Question: I'm trying to implement the 'Users' class from 'django.contrib.auth.models' like this:
'''
from django.db import models
from django.contrib.auth.models import User
class Registration(models.Model):
'''Represents a user registration.'''
user = models.ForeignKey(User)
registration_date = models.DateTimeField(auto_now_add=True, help_text='The date of the registration')
def __str__(self):
return '%s - %s' % (self.user, self.registration_date,)
'''
This user have two attributes enabled by default:

Reading at <URL> I can see that there are more attributes, like name and email.
How can I those (if this is correct) attributes?
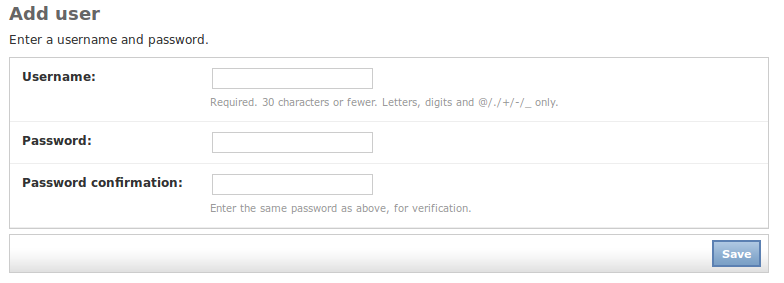
Answer: First, these attributes are not hidden. Assuming you have "django.contrib.auth" and "django.contrib.contenttypes" in your 'INSTALLED_APPS', then you have access to the 'User' model as it is defined in your link. See <URL> for the documentation on how to use/access it.
However, since you specified the 'User' model, I expect you wanted to add some of your own fields to it (even though your example 'registration_date' exists and is accessible via 'myuser.date_joined').
---
The older, more stable and more common way of doing this is similar to what you have. The only difference is to use a 'OneToOneField(User)' instead of a 'ForeignKey(User)'. This makes the relationship bidirectional and more convenient by forcing one. You do need to make sure and create a 'Registration' object for every 'User' created.
In fact, there is <URL> of exactly what you want in the docs for the OneToOneField.
'''
from django.db import models
from django.contrib.auth.models import User
class Registration(models.Model):
user = models.OneToOneField(User)
registration_date = models.DateTimeField(auto_now_add=True)
>>> user = User.objects.get(pk=1)
>>> registration = Registration.objects.create(user=user)
>>> user.registration.registration_date
# Should give the current time
>>> user.get_full_name()
# Should also have all those *hidden* attributes linked above
'''
---
As of Django 1.5, you can use your own custom User model fairly easily. The documentation for this feature is <URL>. If you are just adding some extra fields, then you can subclass the User model and add your own fields.
'''
from django.db import models
from django.contrib.auth.models import AbstractUser
class MyUser(AbstractUser):
# We inherit all those nifty things from AbstractUser
registration_date = models.DateTimeField(auto_now_add=True)
'''
Then enable it in your settings.py by adding 'AUTH_USER_MODEL = 'myapp.MyUser''. We now have to access the user model a little differently
'''
>>> from django.contrib.auth import get_user_model()
>>> Users = get_user_model()
>>> user = Users.objects.get(pk=1)
>>> user.registration_date
# Should give the current time
>>> user.get_full_name()
# Should have those 'hidden' attributes
'''
---
All this is available under <URL> the User model in the documentation.